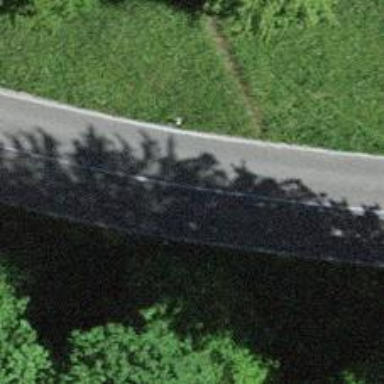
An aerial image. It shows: Secondary road with asphalt surface.